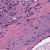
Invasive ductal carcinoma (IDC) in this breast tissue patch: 1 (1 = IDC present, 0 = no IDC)